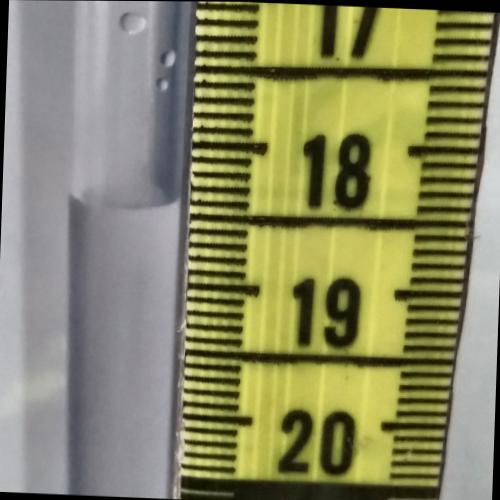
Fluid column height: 18.4 cm